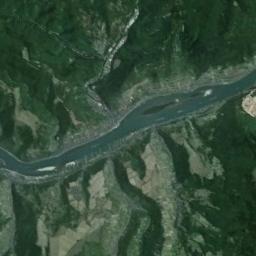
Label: river